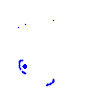
Particle: pion